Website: crate-barrel
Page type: delivery-shipping
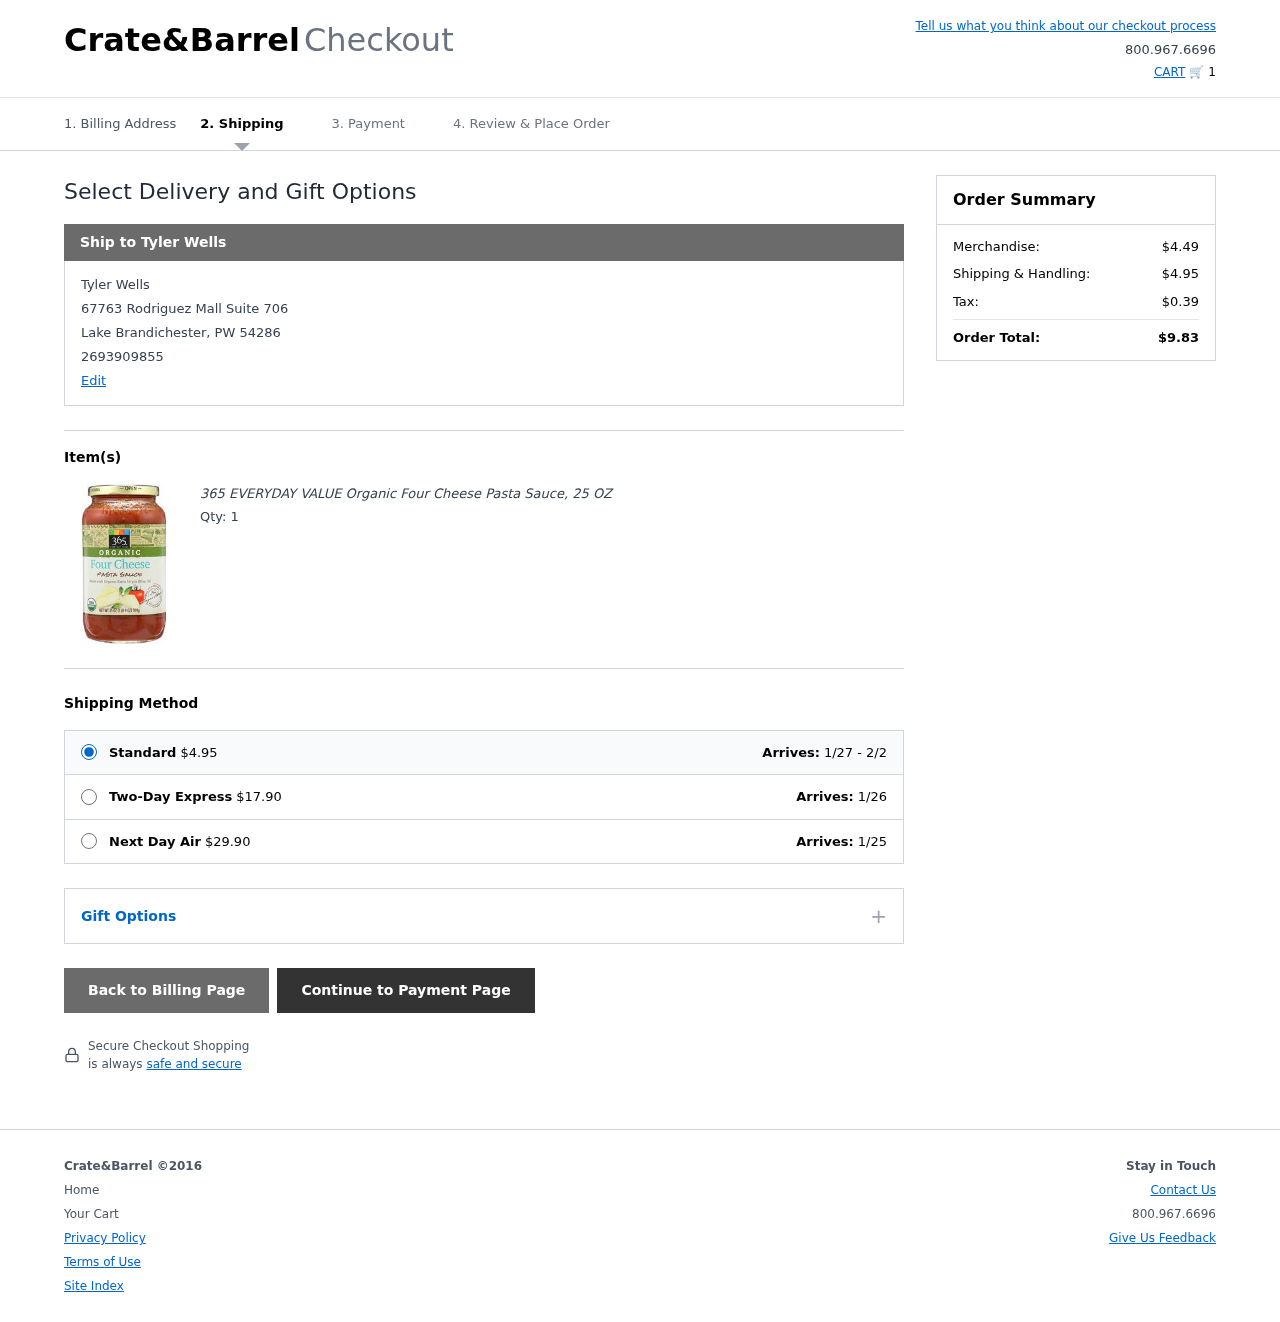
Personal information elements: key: PII_CITY
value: Lake Brandichester
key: PII_FULLNAME
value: Tyler Wells
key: PII_PHONE
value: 2693909855
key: PII_POSTCODE
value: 54286
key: PII_STATE_ABBR
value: PW
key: PII_STREET
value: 67763 Rodriguez Mall Suite 706
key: PII_FULLNAME2
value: Tyler Wells
Product elements: key: PRODUCT1_NAME
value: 365 EVERYDAY VALUE Organic Four Cheese Pasta Sauce, 25 OZ
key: PRODUCT1_QUANTITY
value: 1
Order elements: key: ORDER_NUM_ITEMS
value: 1
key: ORDER_SHIPPING_COST
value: $4.95
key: ORDER_DELIVERY_DATE_RANGE
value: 1/27 - 2/2
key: ORDER_SHIPPING_COST_EXPRESS
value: $17.90
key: ORDER_SHIPPING_DATE_EXPRESS
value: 1/26
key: ORDER_SHIPPING_COST_NEXT_DAY
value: $29.90
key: ORDER_SHIPPING_DATE_NEXT_DAY
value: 1/25
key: ORDER_SUBTOTAL
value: $4.49
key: ORDER_SHIPPING_COST2
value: $4.95
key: ORDER_TAX
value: $0.39
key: ORDER_TOTAL
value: $9.83